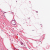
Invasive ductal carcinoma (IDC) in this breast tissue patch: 0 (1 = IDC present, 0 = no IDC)